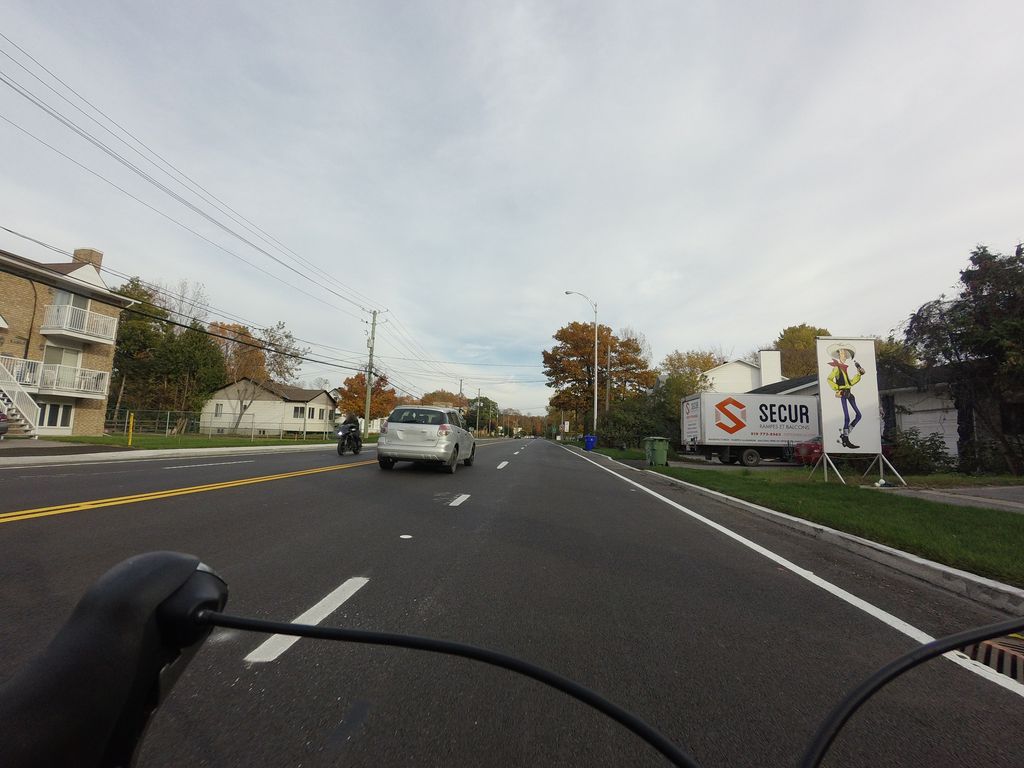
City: ottawa-gatineau